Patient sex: M
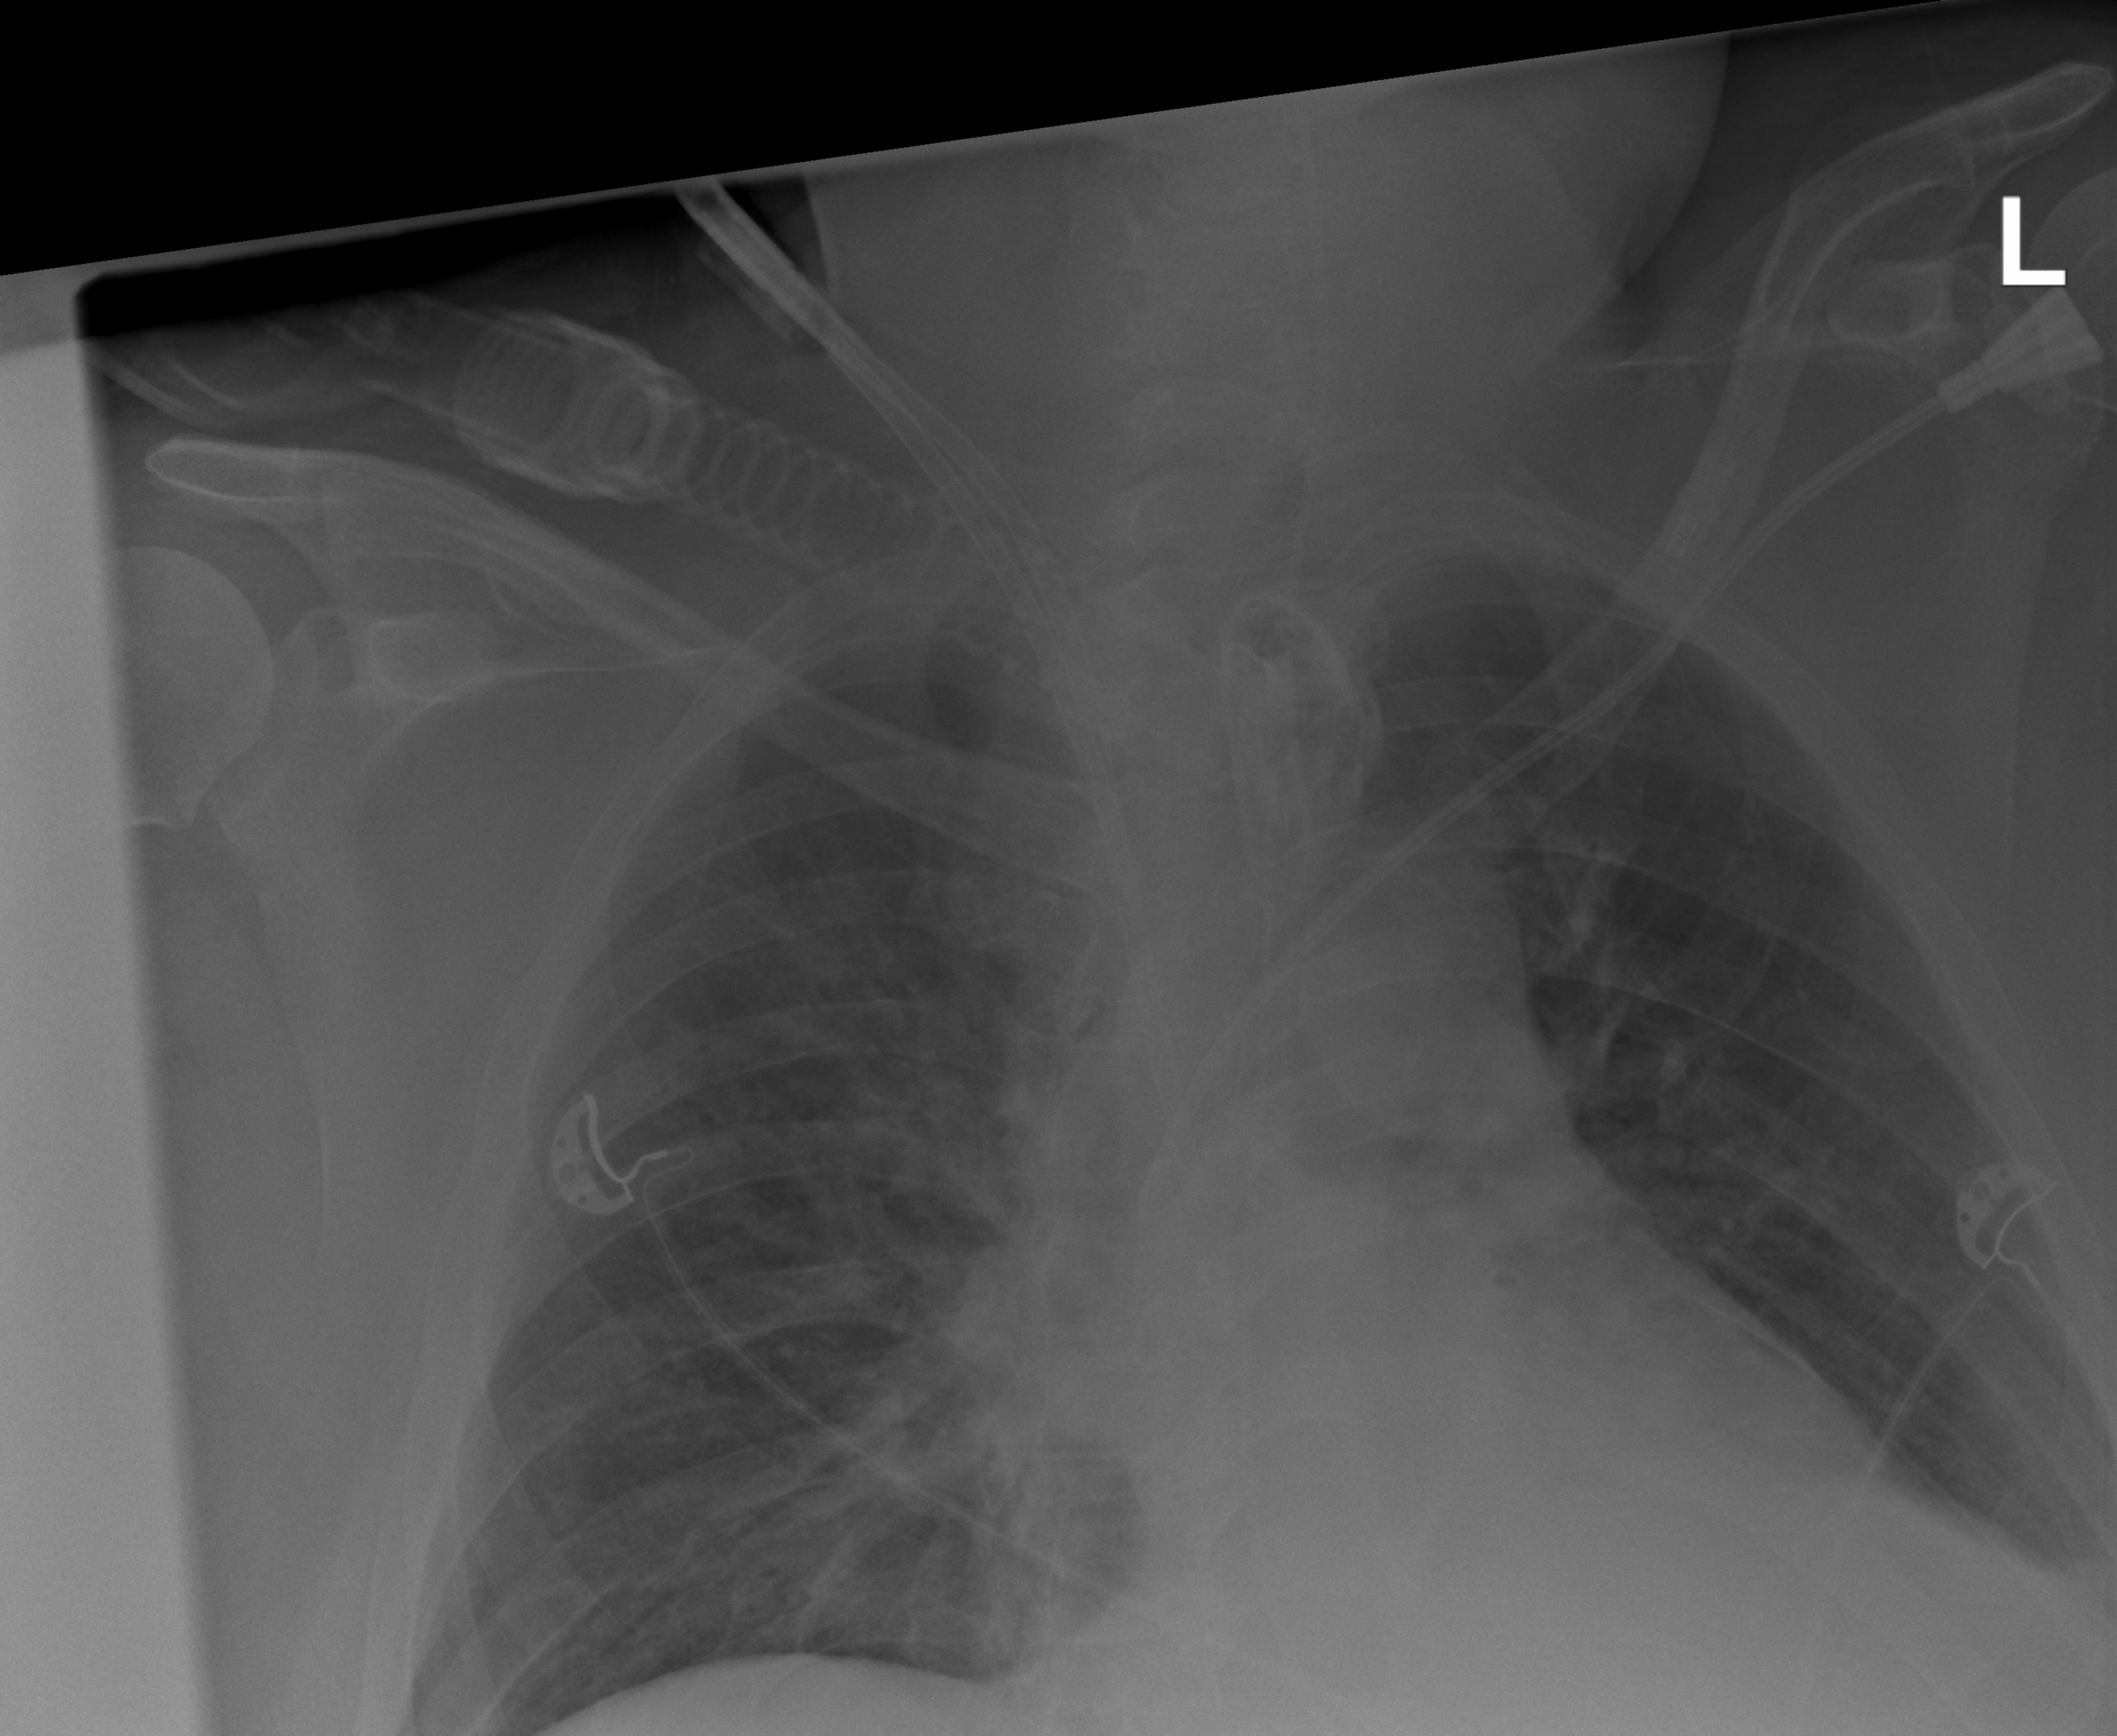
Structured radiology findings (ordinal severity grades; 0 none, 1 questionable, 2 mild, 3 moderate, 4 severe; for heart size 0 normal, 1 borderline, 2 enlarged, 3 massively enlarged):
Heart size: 2
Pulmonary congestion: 2
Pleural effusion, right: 1
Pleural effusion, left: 1
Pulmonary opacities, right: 1
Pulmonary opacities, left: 2
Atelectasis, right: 2
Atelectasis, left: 1